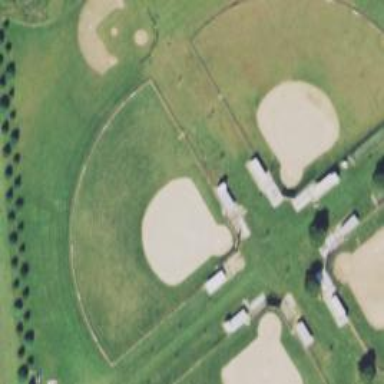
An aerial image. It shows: Grass baseball pitch for leisure and sport.